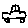
Label: car